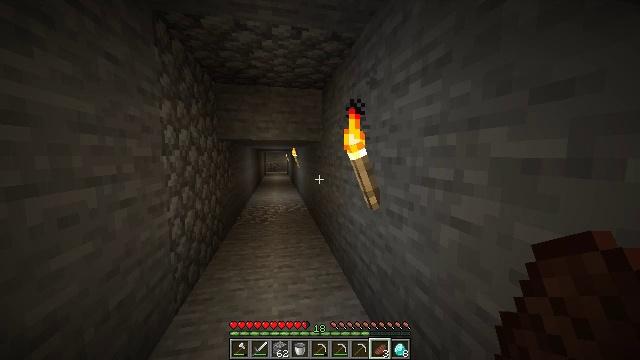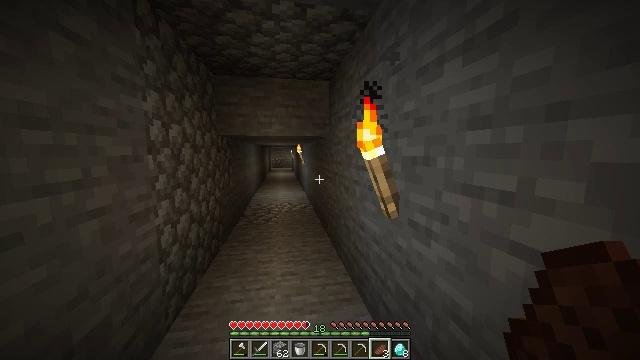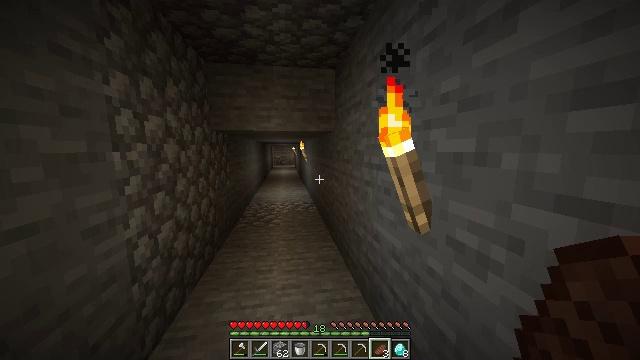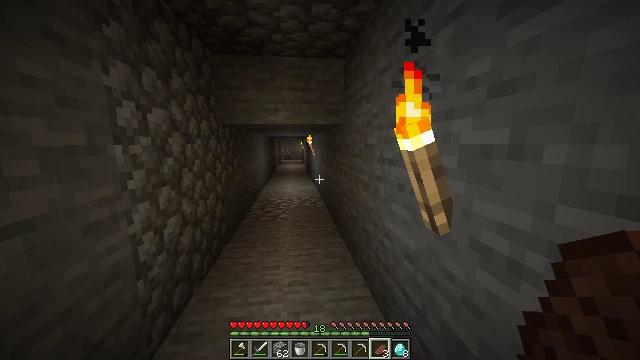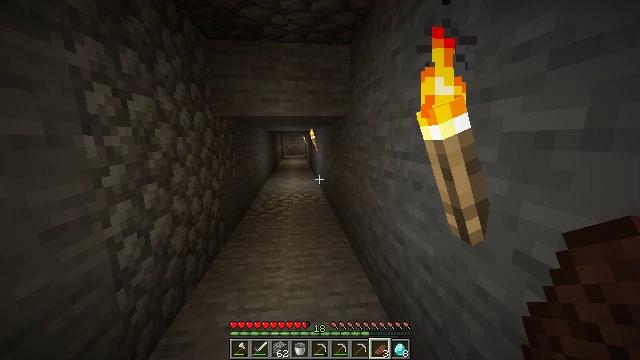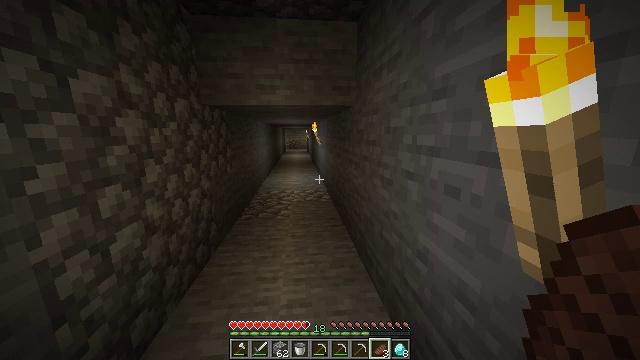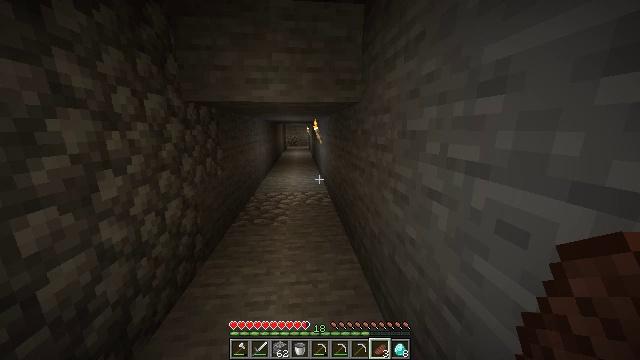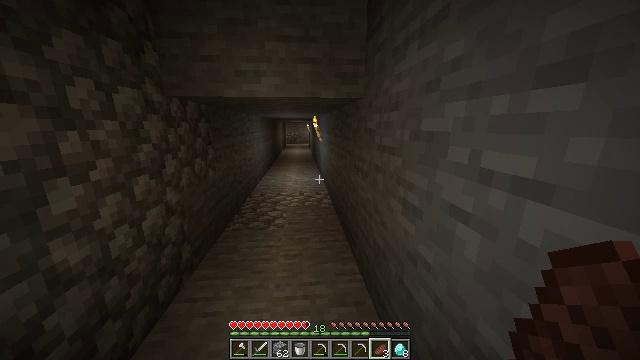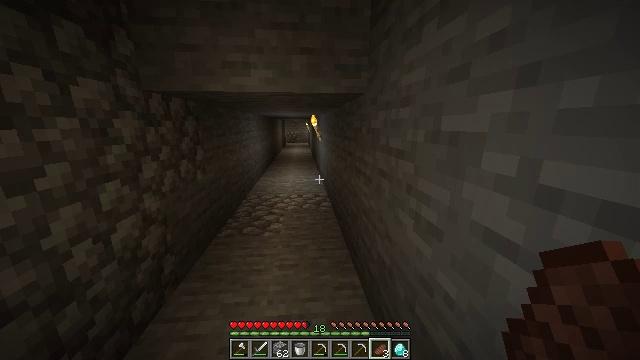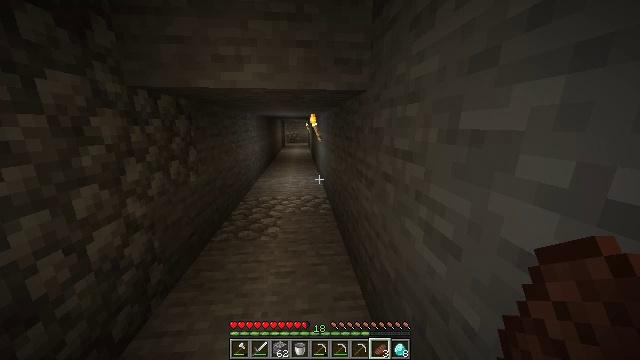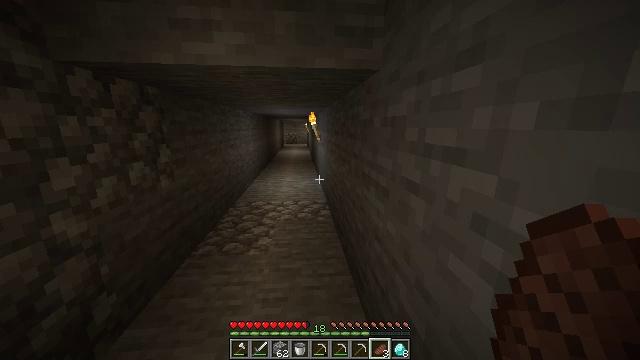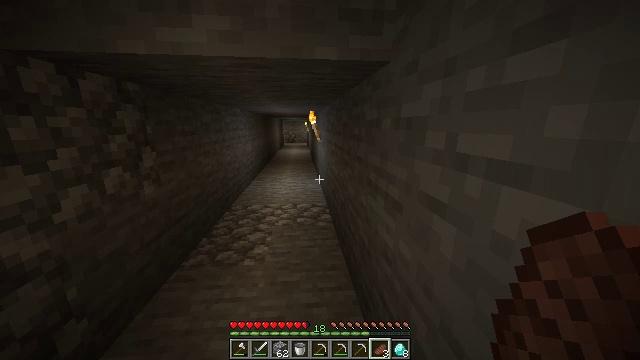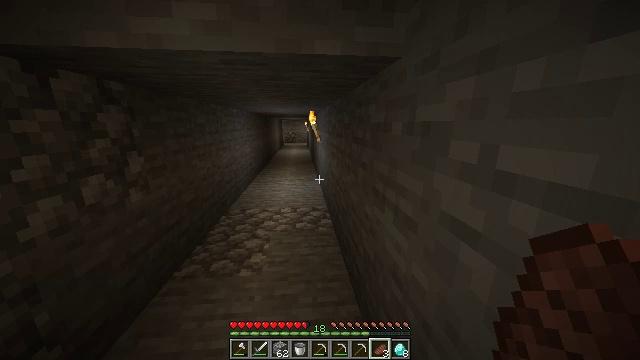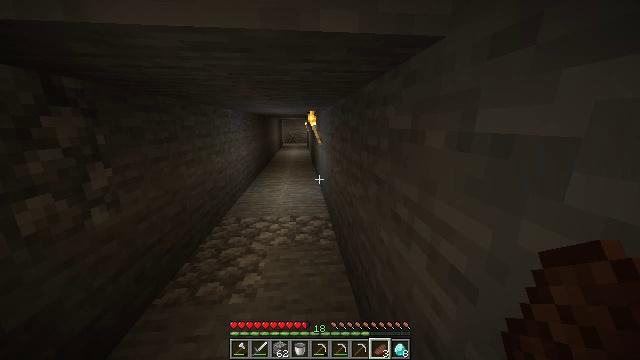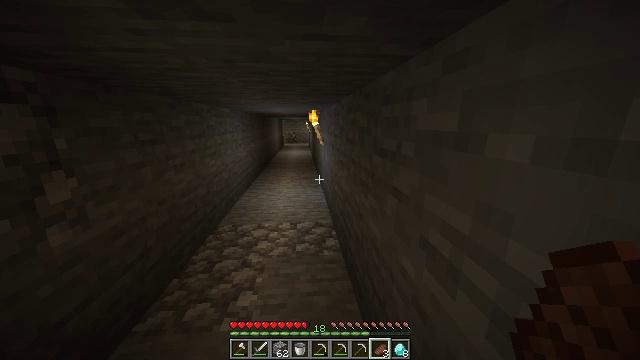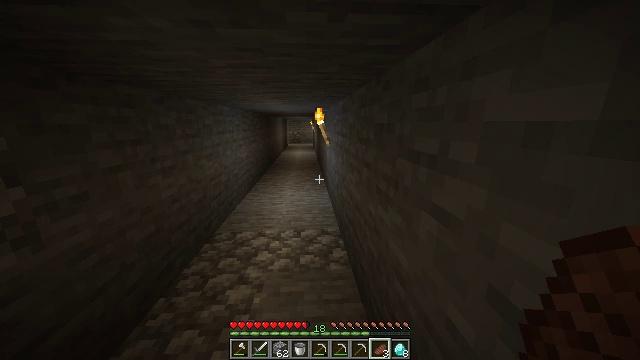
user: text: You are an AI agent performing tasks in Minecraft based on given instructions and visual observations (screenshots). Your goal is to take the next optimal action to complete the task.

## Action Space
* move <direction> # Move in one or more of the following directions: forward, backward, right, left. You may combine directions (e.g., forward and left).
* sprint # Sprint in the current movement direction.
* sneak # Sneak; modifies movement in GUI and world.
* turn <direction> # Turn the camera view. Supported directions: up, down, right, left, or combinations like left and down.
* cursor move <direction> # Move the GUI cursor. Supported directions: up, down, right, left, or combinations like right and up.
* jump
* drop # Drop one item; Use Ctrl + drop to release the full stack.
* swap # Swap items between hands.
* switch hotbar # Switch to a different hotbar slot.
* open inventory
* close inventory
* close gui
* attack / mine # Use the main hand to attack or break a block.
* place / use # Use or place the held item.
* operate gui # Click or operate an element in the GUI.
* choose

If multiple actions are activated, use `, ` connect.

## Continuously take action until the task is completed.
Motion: motion action
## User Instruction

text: Drop a cooked beef.
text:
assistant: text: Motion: move forward, sprint, turn left and down
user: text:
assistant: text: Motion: move forward, sprint
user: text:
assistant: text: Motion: move forward, sprint, turn left and down
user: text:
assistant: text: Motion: move forward, sprint, turn down
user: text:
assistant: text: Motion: move forward, sprint, turn down
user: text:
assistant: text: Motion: move forward, sprint
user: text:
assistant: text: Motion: move forward, sprint
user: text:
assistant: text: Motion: move forward, sprint
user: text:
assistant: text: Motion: move forward, sprint
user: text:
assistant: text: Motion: move forward, sprint
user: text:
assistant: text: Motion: move forward, sprint
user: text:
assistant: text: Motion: move forward, sprint
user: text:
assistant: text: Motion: move forward, sprint
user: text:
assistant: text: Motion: move forward, sprint
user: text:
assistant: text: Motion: move forward, sprint, turn left
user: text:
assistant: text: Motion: move forward, sprint, turn left
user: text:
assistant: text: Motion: move forward, sprint, turn left
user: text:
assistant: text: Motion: move forward, sprint, turn left
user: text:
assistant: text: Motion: move forward, sprint, turn left and up
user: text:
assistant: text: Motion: move forward, sprint, turn left
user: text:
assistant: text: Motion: move forward, sprint
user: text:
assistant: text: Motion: move forward, sprint
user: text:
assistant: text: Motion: move forward, sprint
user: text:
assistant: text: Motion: move forward, sprint
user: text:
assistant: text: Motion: move forward, sprint
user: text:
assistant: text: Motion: move forward, sprint
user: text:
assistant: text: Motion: move forward, sprint
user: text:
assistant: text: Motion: move forward, sprint
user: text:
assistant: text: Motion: move forward, sprint
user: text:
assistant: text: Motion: move forward, sprint